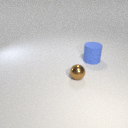
large blue rubber cylinder to the right of small brown metal sphere